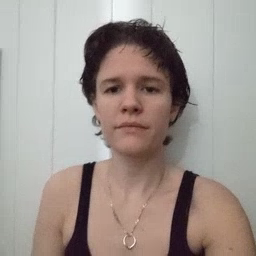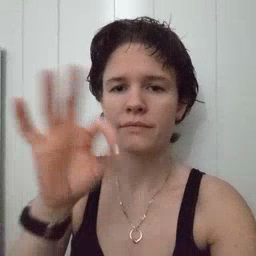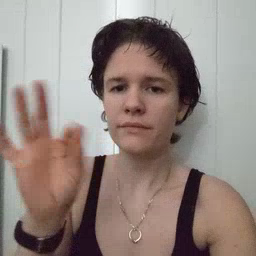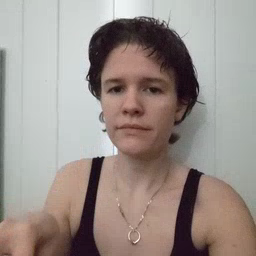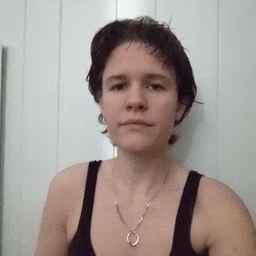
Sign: frenchfries